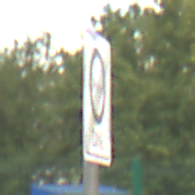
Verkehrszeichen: EndeUmweltzone
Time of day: MorningAfternoon
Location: Outdoor (Suburban)
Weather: PartlyCloudy
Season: NotSpecified
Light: Natural